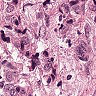
Metastatic tissue present: yes